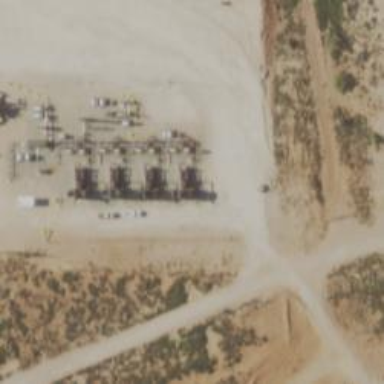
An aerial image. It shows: Petroleum well that is man-made.